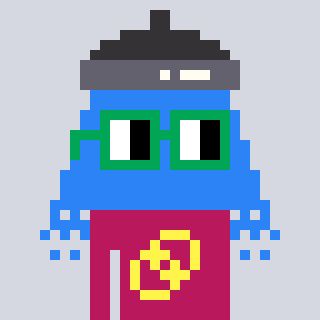
a pixel art character with square green glasses, a shower-shaped head and a darkpink-colored body on a cool background